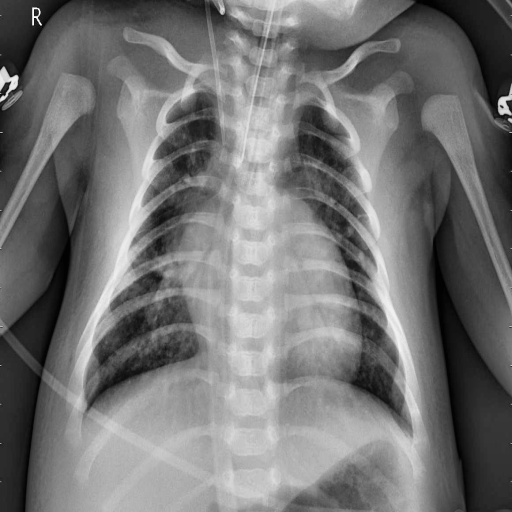
Finding: PNEUMONIA